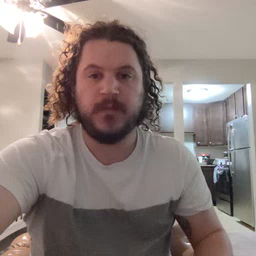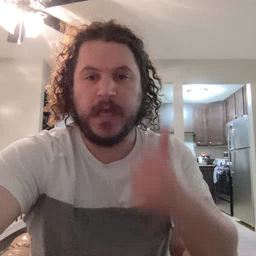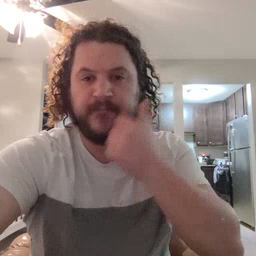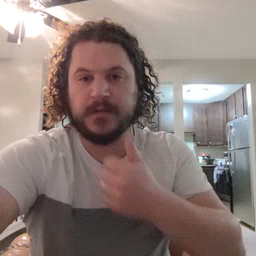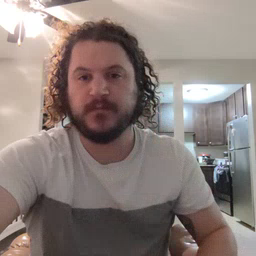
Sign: every